Question: I have created a dynamic image which is being saved in the 'Page_Load(object sender, EventArgs e)' method. I load image like:
'''
<asp:Content ID="Content2" ContentPlaceHolderID="MainContent" Runat="Server">
<p>
&nbsp;</p>
<img alt="aa" class="style1" longdesc="aa"
src="file:///C:/project/Image/hours.png" />
</asp:Content>
'''
But only thing which is being displayed is:

I knew it's kind of stupid question but I can't make it work.. Can any one point me where I am doing mistake?
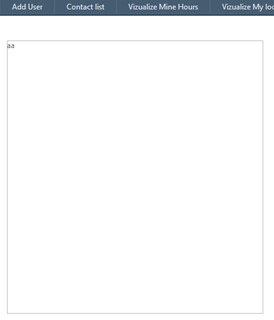
Answer: You cannot interact with the file system on the client.
You need to reference an image on the server using a relative or absolute path.